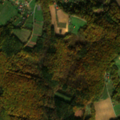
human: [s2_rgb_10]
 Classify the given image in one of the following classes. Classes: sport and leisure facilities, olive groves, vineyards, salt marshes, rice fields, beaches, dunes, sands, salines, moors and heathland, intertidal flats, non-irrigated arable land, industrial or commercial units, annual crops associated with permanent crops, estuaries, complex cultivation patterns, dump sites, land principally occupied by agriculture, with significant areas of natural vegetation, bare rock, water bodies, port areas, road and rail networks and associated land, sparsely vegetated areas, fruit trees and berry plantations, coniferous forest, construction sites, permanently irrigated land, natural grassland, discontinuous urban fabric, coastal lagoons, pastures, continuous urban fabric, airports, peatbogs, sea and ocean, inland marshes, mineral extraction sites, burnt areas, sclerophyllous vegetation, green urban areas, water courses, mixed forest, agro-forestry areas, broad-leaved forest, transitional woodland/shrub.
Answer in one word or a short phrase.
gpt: non-irrigated arable land, vineyards, complex cultivation patterns, broad-leaved forest, mixed forest